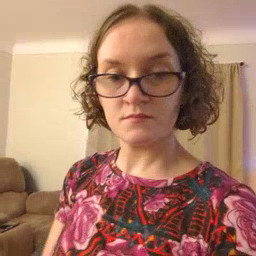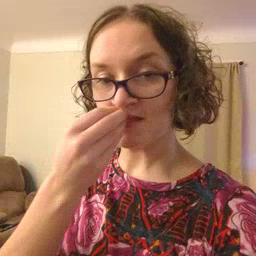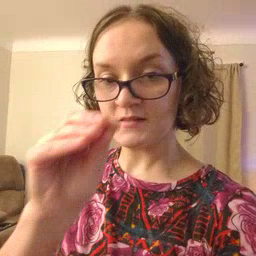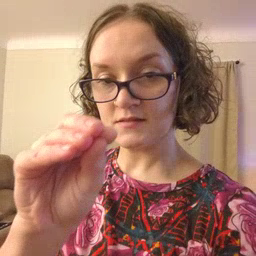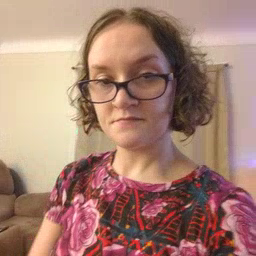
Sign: kiss